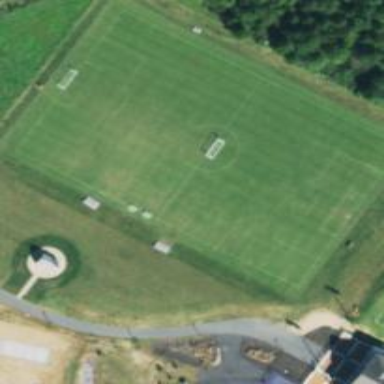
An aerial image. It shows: Soccer pitch for outdoor sports and leisure activities.